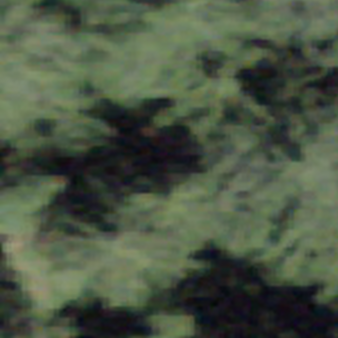
Label: other